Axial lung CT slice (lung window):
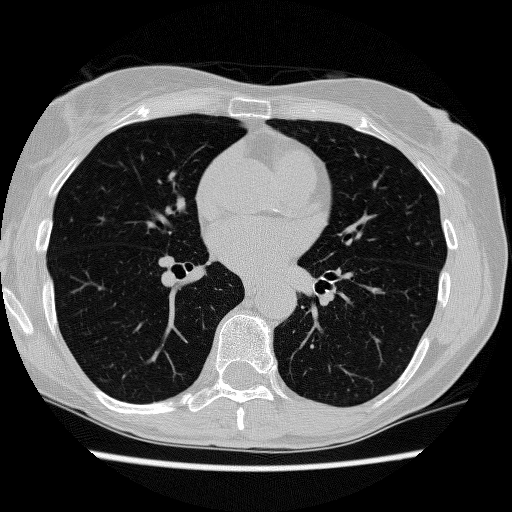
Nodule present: no